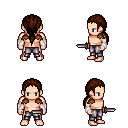
a pixel art fantasy rpg character, male body template, human, light skin, leather shoulder armor, metal pants, brown ponytail hairstyle, white cloth bracers, dagger, four views (front, back, left, right), 2x2 character sprite sheet, small pixel art, hard edges, no anti-aliasing